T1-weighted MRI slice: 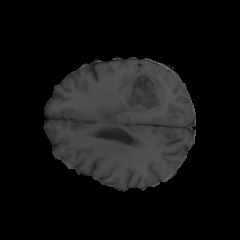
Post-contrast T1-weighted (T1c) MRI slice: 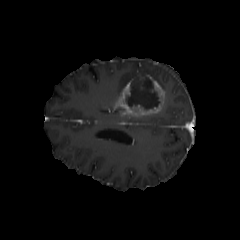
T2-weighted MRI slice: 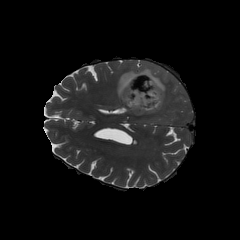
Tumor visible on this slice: yes